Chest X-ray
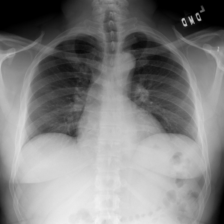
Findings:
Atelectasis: negative
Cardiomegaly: negative
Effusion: negative
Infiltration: negative
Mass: negative
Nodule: negative
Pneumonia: negative
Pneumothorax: negative
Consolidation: negative
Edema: negative
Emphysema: negative
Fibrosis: negative
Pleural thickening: negative
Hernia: negative